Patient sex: F
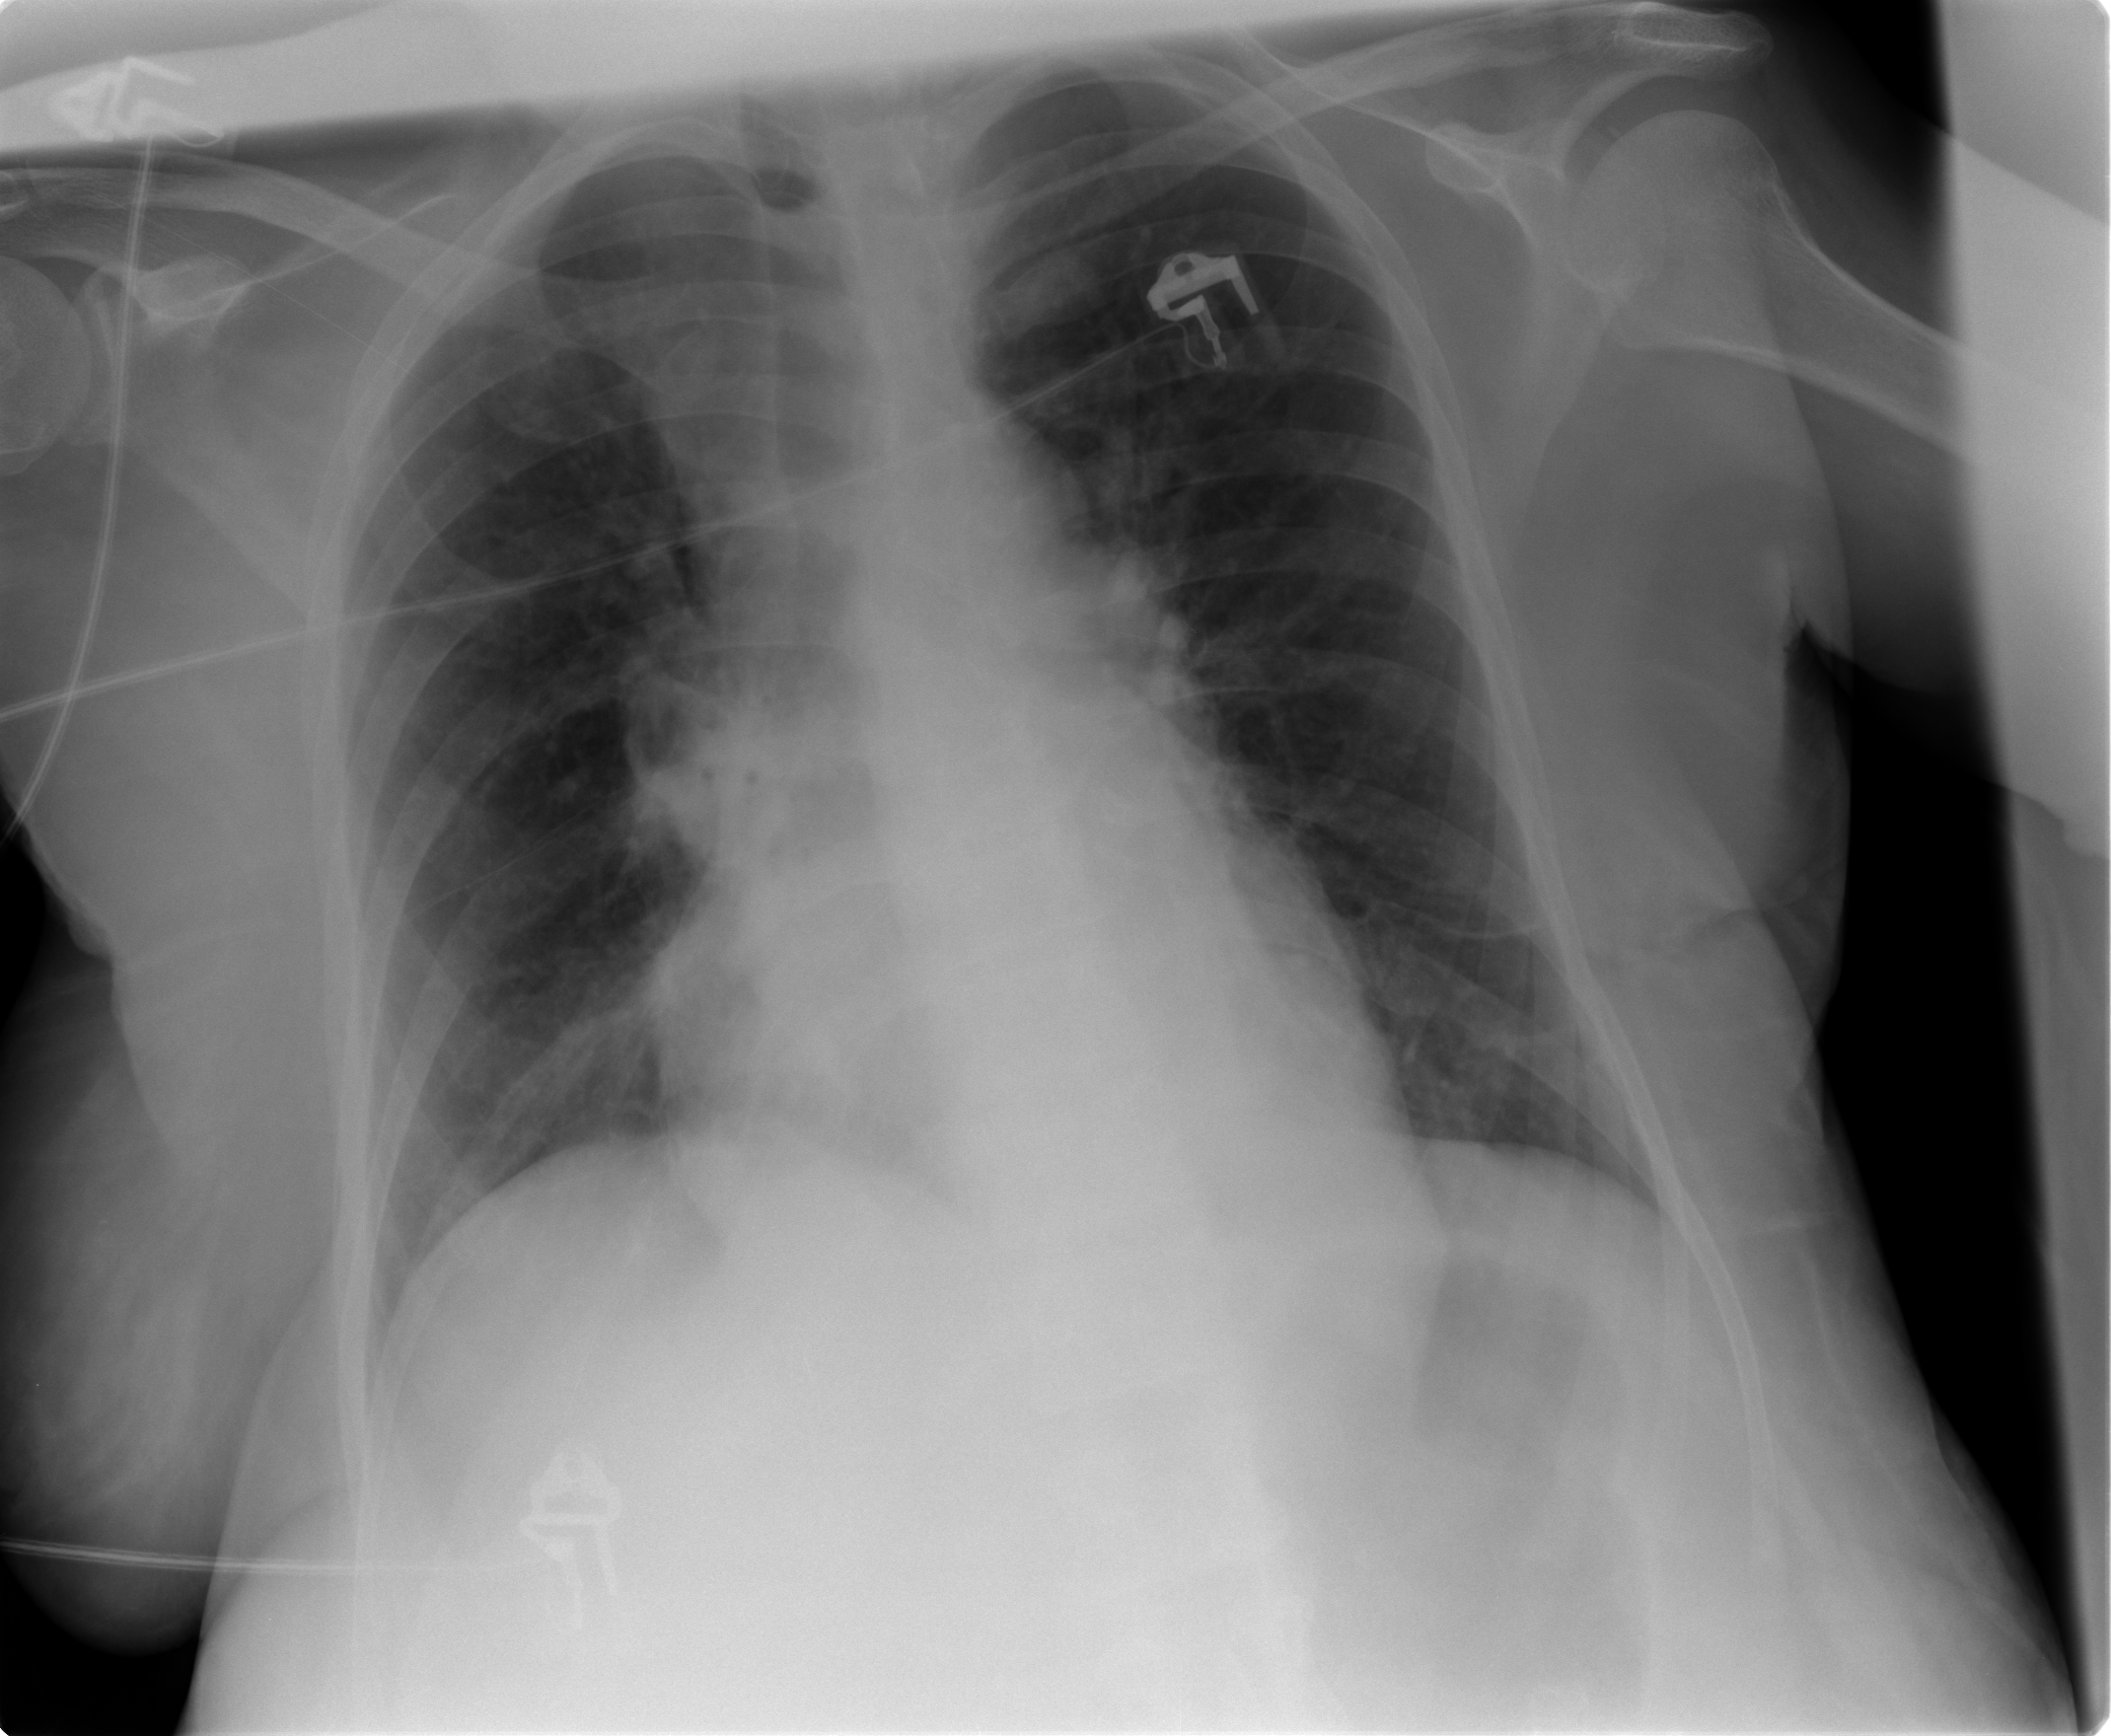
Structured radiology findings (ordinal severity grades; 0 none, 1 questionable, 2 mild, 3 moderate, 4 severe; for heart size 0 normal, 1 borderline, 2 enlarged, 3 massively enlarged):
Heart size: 0
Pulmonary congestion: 0
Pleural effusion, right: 0
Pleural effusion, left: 0
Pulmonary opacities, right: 0
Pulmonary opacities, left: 0
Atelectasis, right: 2
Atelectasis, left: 0